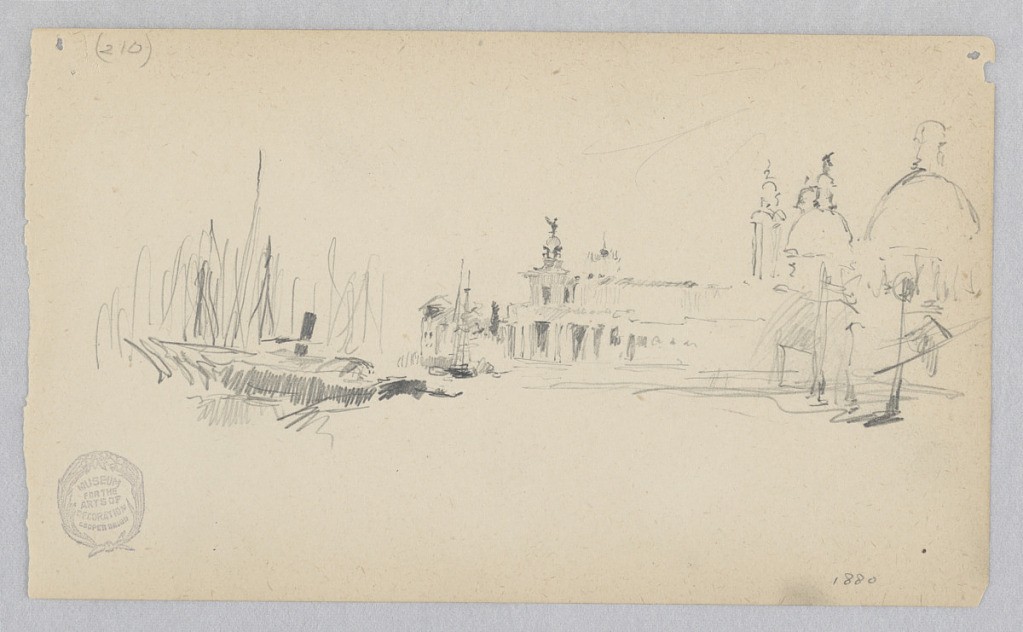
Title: View of Venice, Italy
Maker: Robert Frederick Blum, American, 1857–1903
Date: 1880
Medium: Graphite on wove paper
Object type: Drawing
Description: Sketch of the promenade along the Grand Canal with the facade of St. Mark's Cathedral.